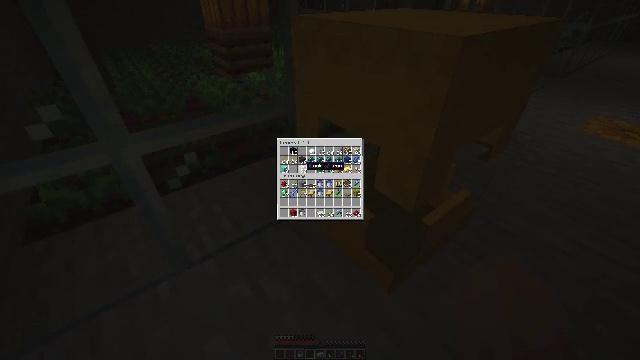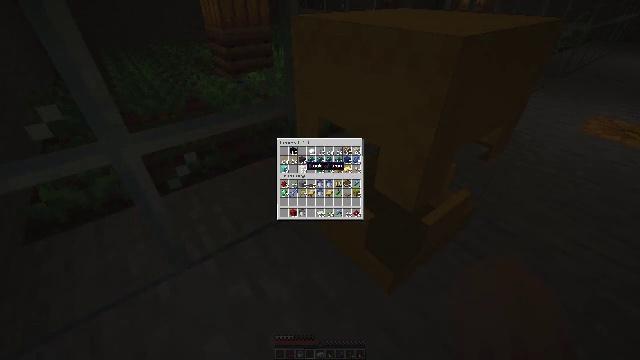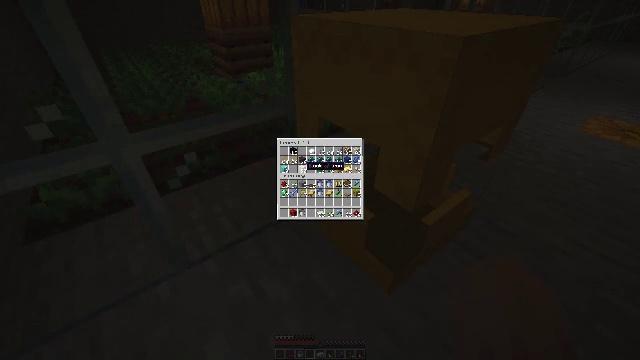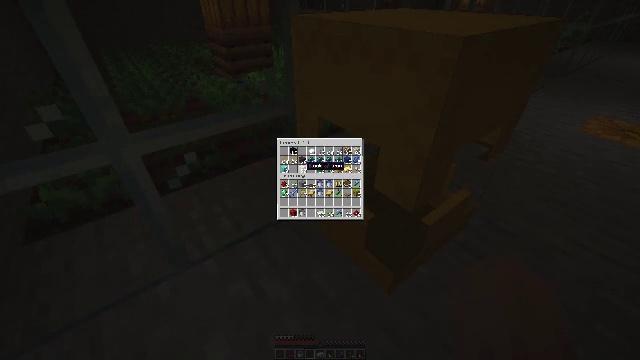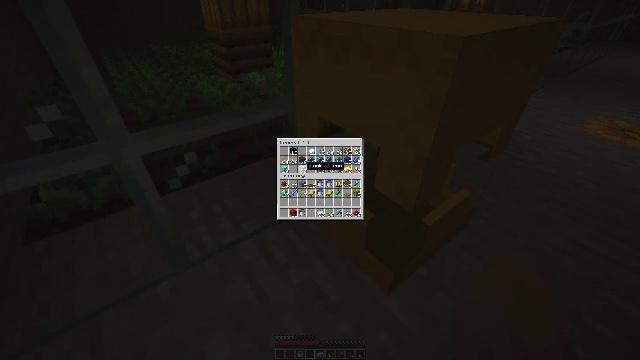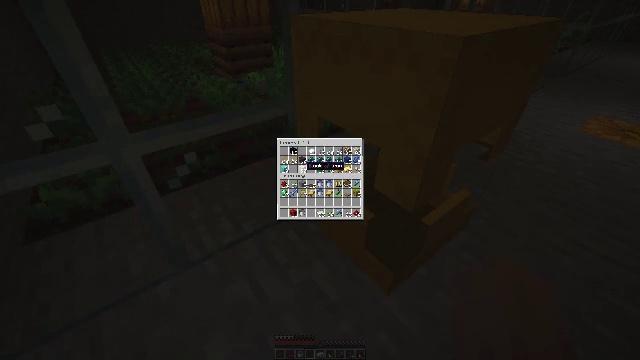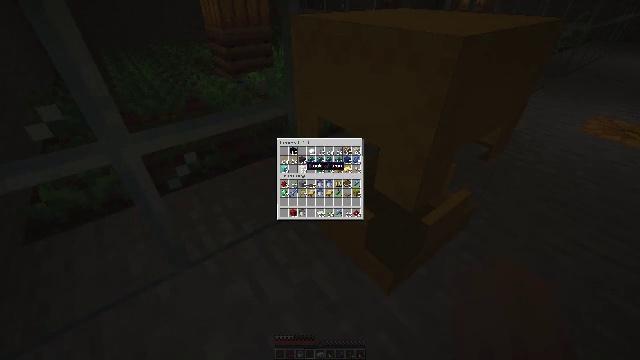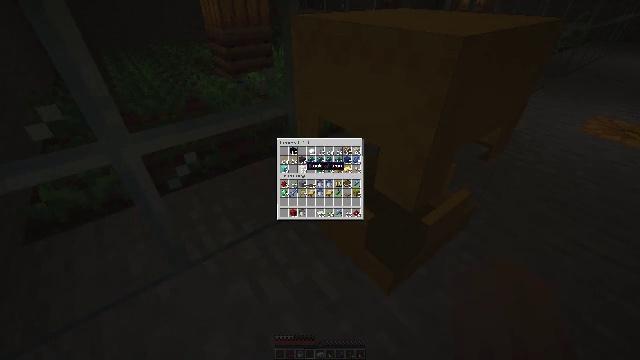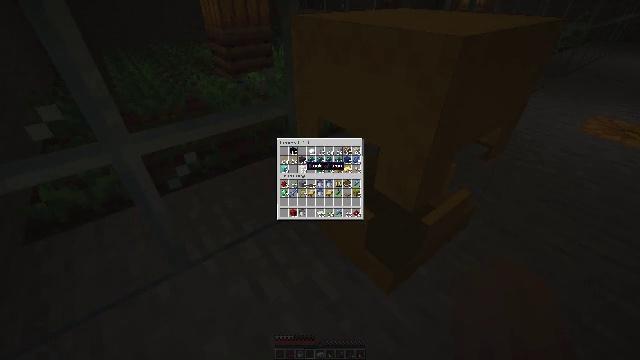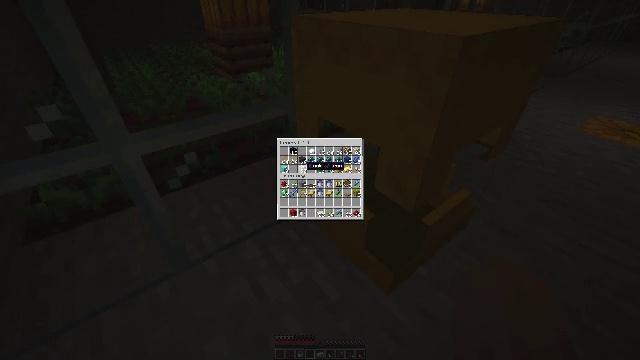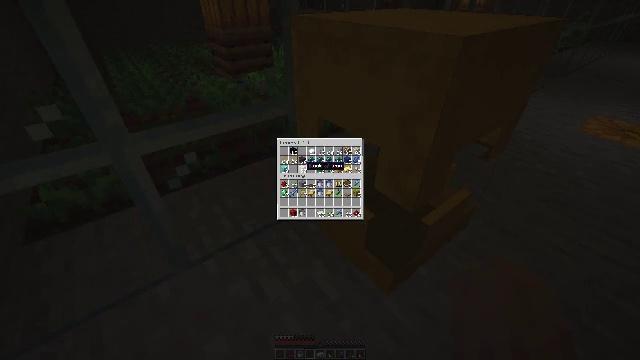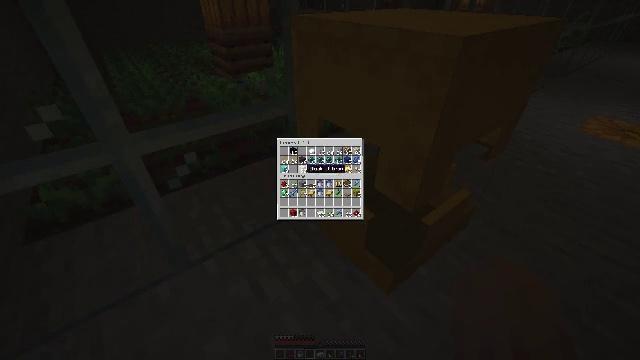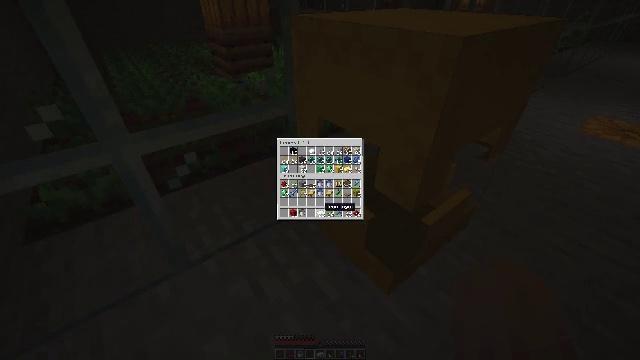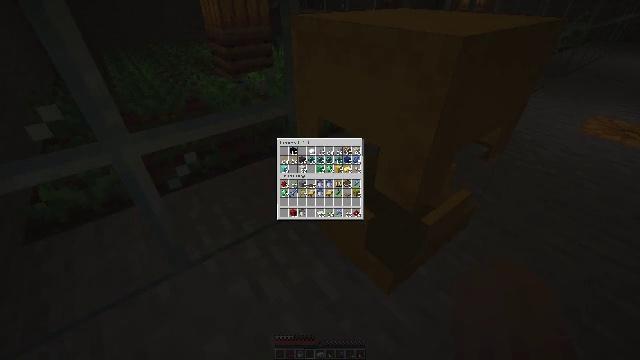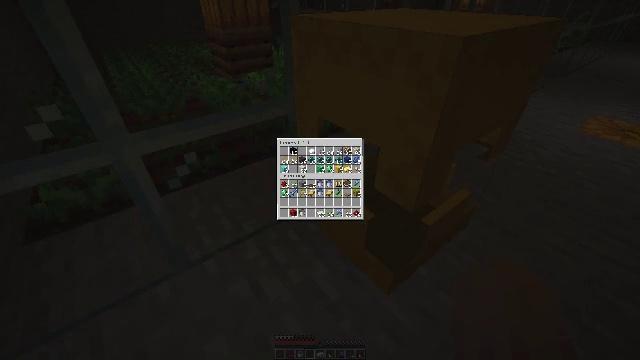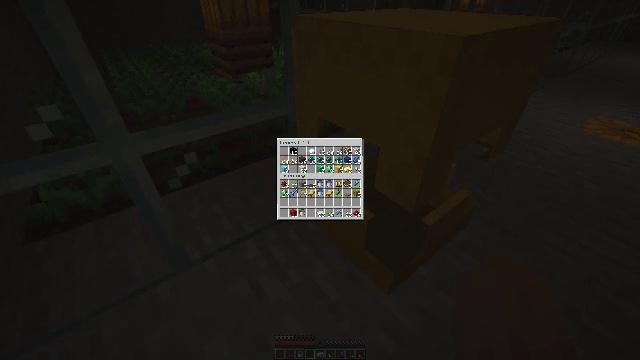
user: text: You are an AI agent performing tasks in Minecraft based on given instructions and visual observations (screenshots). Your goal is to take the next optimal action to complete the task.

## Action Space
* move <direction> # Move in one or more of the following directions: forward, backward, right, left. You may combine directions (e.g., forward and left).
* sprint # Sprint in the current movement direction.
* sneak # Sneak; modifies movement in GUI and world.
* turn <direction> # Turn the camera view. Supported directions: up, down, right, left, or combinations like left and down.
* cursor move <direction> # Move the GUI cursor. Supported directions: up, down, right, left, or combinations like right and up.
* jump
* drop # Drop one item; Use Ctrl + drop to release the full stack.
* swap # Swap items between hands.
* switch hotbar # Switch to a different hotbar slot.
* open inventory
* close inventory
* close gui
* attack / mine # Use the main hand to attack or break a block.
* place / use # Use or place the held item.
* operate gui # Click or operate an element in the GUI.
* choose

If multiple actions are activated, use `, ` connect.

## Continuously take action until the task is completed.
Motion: motion action
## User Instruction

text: Remove an iron ingot from the inventory.
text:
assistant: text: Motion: sneak
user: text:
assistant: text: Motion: sneak
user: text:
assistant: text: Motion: sneak
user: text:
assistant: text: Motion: sneak
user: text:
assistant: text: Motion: sneak
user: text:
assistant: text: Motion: sneak
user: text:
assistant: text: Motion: sneak
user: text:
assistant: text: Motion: sneak
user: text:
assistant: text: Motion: sneak
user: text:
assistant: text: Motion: no_op
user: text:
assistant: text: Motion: no_op
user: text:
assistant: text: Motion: turn right and down
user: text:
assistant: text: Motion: turn right and down
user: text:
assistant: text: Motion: no_op
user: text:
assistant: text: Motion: no_op
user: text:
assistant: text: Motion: no_op
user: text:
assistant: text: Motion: no_op
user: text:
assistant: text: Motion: no_op
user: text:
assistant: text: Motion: no_op
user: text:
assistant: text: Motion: no_op
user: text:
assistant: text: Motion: no_op
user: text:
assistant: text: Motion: no_op
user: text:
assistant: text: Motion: turn right and up
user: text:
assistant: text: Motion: turn right and up
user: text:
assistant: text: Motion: turn up
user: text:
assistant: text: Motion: turn up
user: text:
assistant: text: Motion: turn left and up
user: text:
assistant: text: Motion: turn left and up
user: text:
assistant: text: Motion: turn left and up
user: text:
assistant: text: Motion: no_op